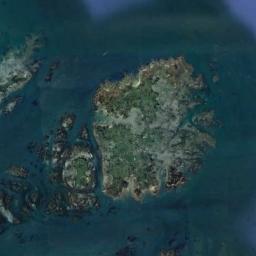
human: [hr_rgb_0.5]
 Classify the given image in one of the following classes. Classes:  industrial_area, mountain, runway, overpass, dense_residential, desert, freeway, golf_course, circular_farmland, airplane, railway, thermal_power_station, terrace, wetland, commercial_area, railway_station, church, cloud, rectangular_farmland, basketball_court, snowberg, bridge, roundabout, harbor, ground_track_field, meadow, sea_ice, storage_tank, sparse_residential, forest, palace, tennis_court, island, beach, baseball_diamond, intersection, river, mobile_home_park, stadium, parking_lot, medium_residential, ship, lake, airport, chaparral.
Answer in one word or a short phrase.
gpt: island